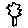
Label: tree